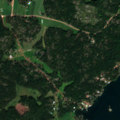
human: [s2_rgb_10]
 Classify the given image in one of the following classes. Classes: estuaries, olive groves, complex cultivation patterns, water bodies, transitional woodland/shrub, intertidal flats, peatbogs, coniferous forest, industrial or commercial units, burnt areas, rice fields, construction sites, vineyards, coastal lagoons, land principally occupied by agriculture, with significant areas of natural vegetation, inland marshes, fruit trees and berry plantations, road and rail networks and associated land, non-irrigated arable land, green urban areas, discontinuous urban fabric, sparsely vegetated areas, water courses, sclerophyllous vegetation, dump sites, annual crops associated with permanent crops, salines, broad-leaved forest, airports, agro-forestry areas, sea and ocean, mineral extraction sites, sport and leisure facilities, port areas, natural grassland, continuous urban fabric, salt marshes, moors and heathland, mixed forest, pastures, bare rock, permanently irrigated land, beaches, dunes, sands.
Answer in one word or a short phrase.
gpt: land principally occupied by agriculture, with significant areas of natural vegetation, coniferous forest, sea and ocean